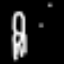
Label: chair